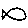
Label: fish